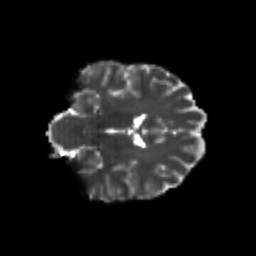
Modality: T2w
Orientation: coronal
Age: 24
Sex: female
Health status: healthy
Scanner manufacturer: philips
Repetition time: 7.393 s
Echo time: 0.08599 s